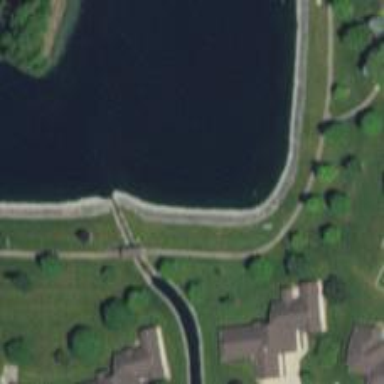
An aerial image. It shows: Footway bridge.